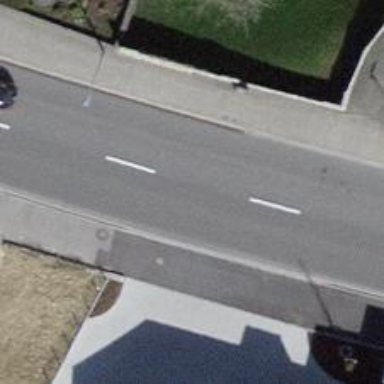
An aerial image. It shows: Asphalt road with sidewalks on both sides. The road is classified as primary highway.